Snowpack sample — Buffalo Mountain, Silverthorne, Colorado, USA (1/25/25, 10:11 AM MST)
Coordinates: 39.6222, -106.1139
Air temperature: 22 °F
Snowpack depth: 110 cm
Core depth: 30 cm
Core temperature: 42.8 °F
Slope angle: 12°, slope face: 102°
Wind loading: high
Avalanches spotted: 0
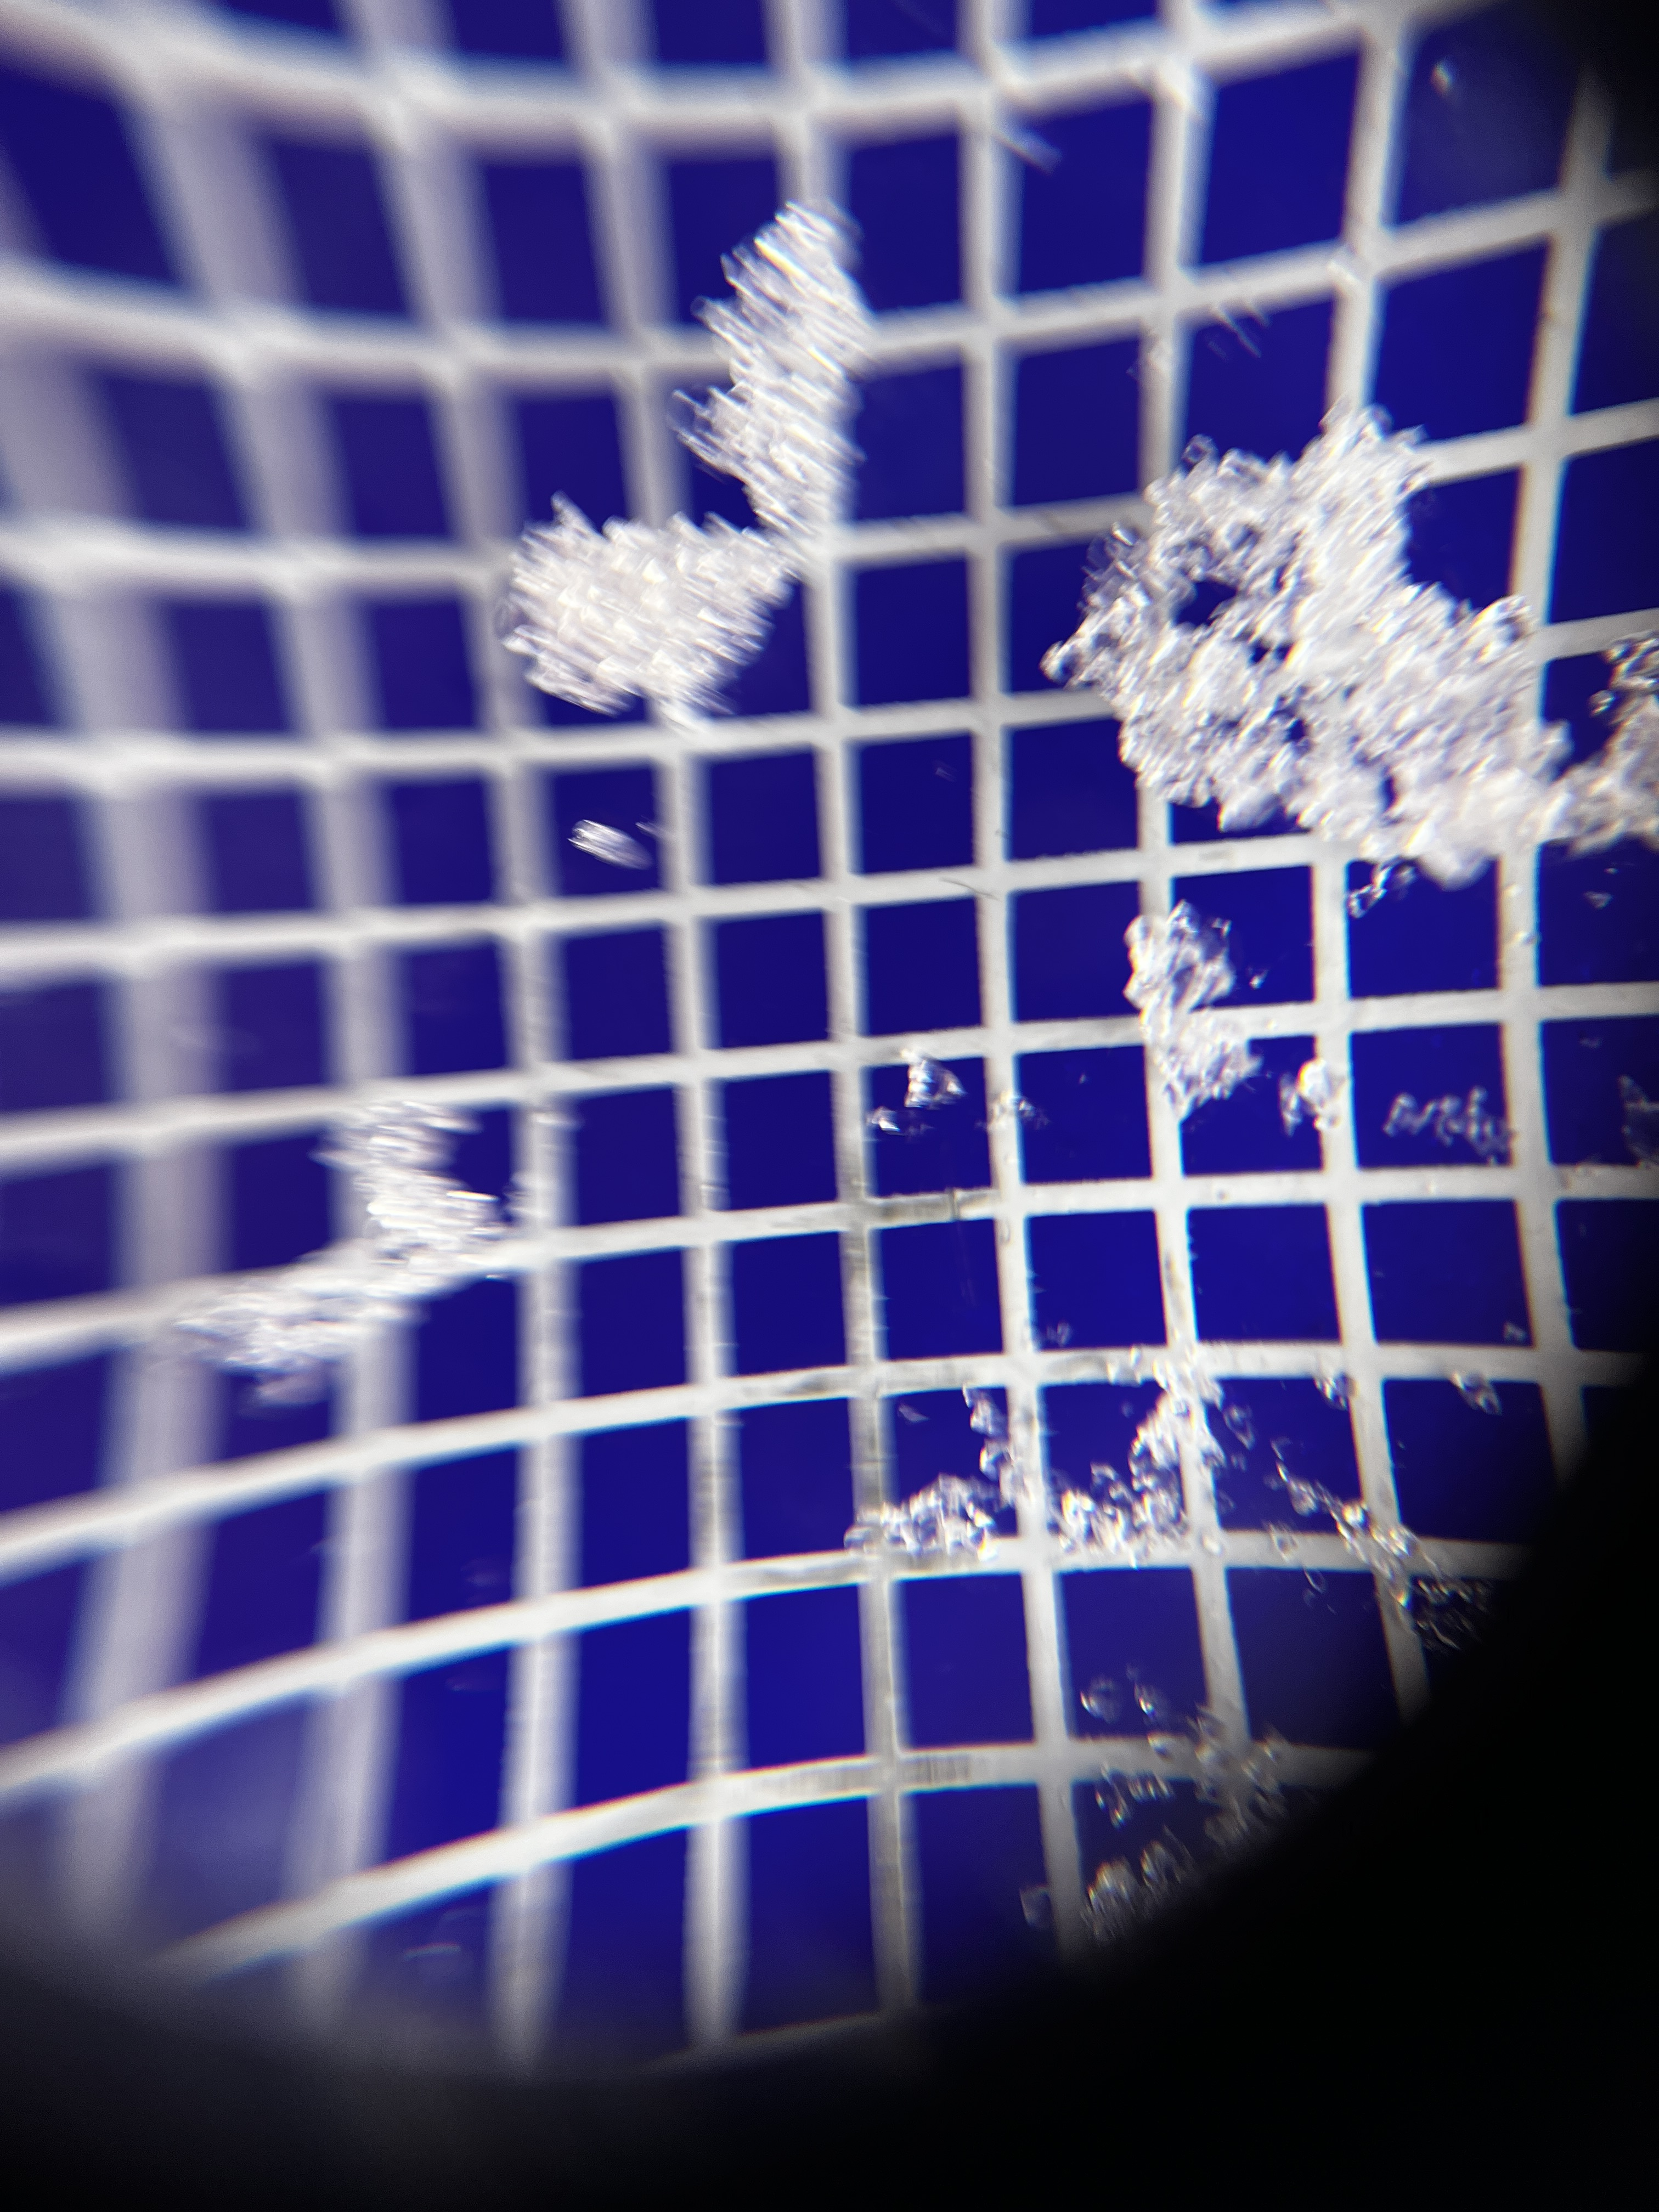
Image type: magnified_profile
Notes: No avalanches nearby, collected on the outskirts of a fire break 15 meters from the treeline, on way to Buffalo and Red Mountain